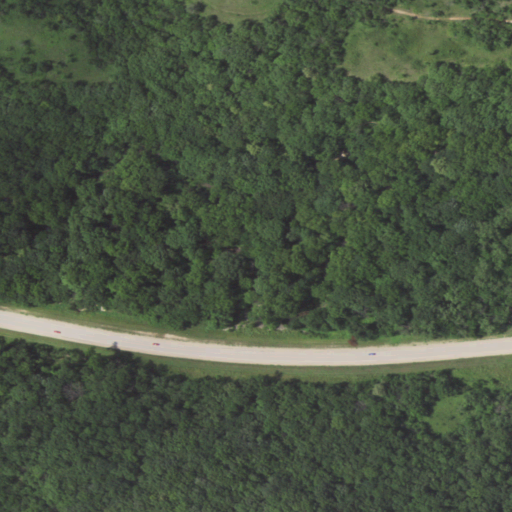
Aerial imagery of valley in Kansas named Wolf Canyon containing deciduous forest, grassland, open development, low intensity development, and medium intensity development